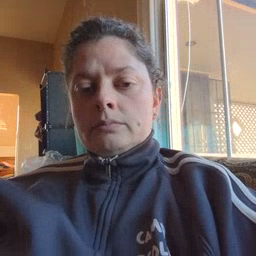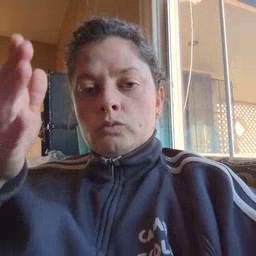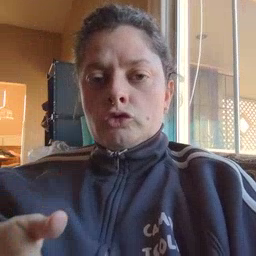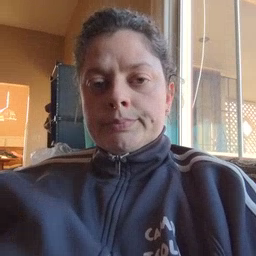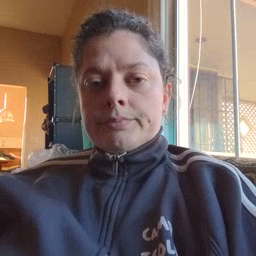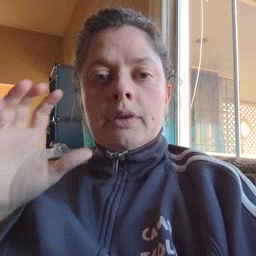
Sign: person